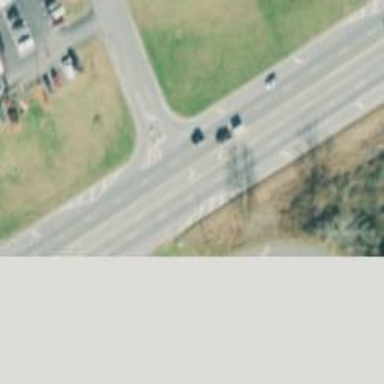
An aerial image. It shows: Asphalt trunk link road.